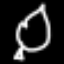
Label: leaf